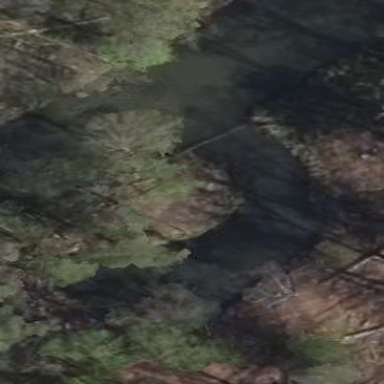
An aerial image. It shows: Natural oxbow water feature.